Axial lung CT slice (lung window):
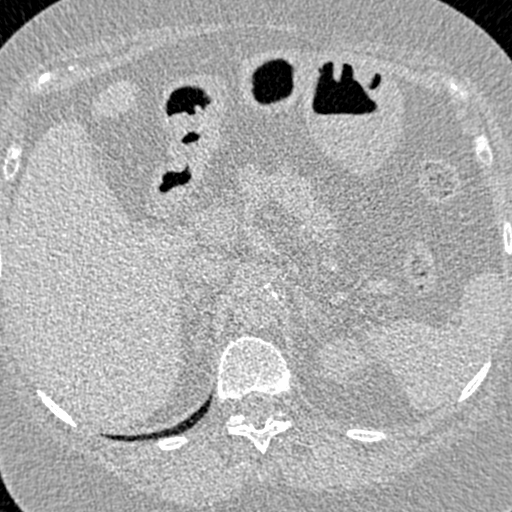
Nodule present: no